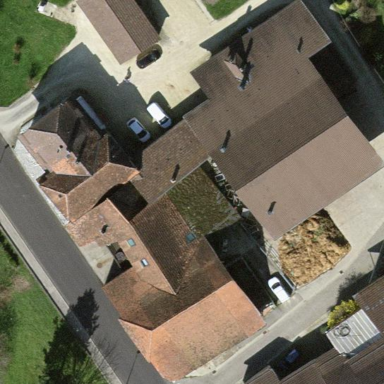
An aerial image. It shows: Farm building.